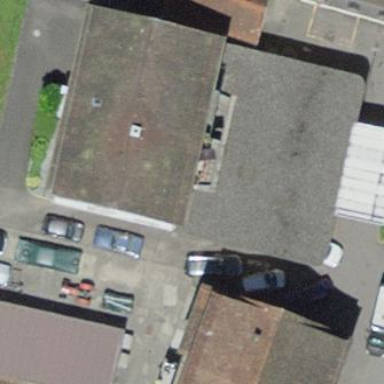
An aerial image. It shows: Building that serves as car shop offering dealership and repair services.